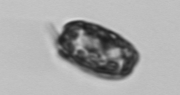
Label: Thalassiosira